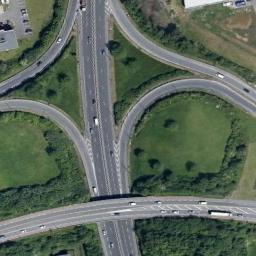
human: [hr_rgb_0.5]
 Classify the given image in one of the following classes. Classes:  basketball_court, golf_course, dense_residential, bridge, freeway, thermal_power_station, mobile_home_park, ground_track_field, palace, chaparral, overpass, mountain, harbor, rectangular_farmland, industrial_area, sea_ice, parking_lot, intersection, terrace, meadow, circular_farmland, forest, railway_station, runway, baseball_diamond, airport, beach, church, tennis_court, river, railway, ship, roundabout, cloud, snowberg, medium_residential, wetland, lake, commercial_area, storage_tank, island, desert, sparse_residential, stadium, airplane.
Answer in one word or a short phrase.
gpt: overpass